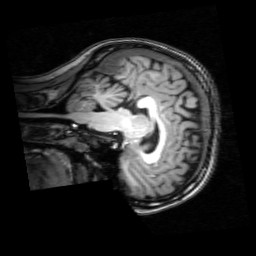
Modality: T1w
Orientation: sagittal
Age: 25
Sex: female
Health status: healthy
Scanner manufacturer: philips
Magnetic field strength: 3 T
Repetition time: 0.008 s
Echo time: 0.0037 s